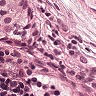
Metastatic tissue present: yes